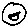
Label: smiley face